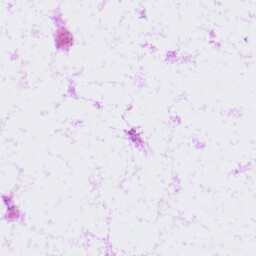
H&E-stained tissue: LymphNode